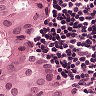
Metastatic tissue present: yes